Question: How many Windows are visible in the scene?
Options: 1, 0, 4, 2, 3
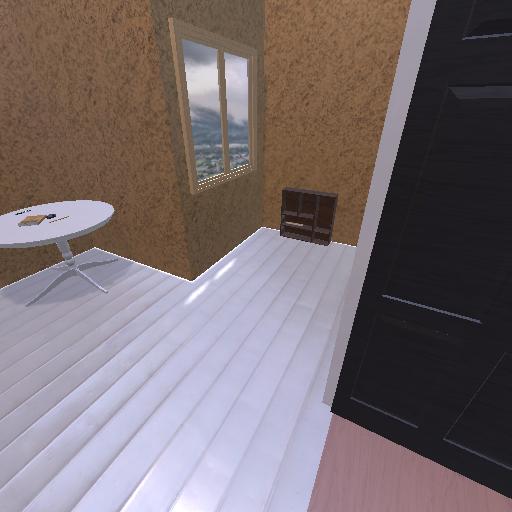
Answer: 1